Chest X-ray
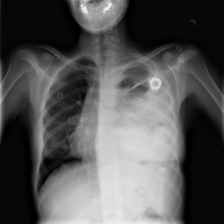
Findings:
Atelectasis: negative
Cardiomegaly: negative
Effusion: positive
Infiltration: negative
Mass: positive
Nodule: negative
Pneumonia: negative
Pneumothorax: negative
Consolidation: negative
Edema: negative
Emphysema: negative
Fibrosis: negative
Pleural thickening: negative
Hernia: negative